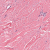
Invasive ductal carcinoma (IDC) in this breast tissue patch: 0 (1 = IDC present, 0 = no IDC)